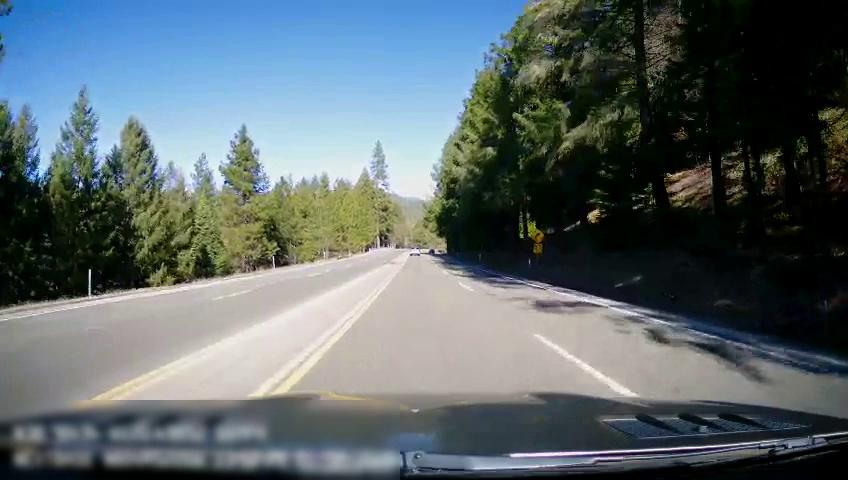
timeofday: Day
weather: Sunny
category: Drivable Space
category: Vehicles | SUV
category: Lanes | Current Lane
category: Lanes | Alternate Lane
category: Lanes | Current Lane
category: Lanes | Alternate Lane
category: Lanes | Opposite Lane
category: Lanes | Opposite Lane
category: Lanes | Opposite Lane
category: Lanes | Opposite Lane
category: Traffic | Signs
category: Traffic | Signs